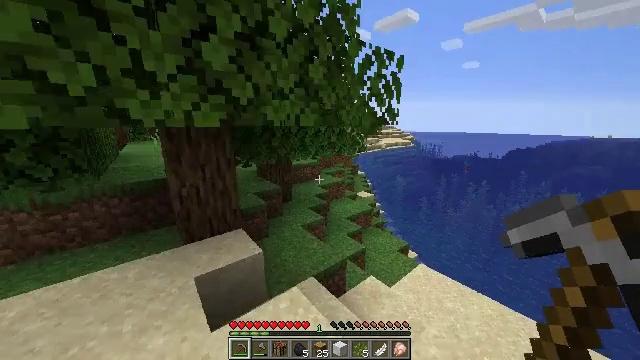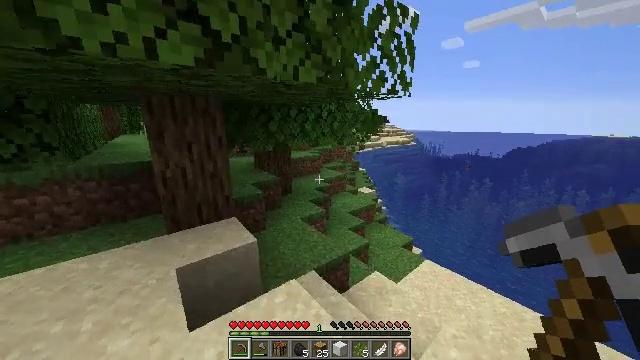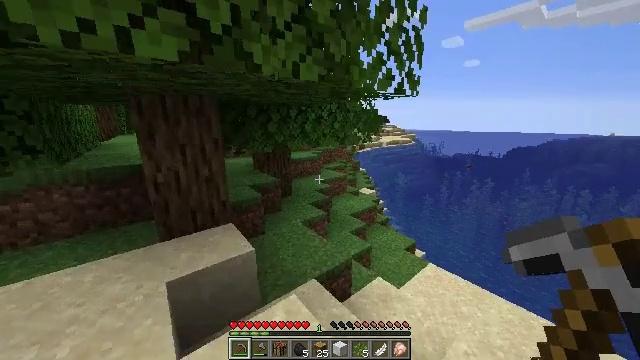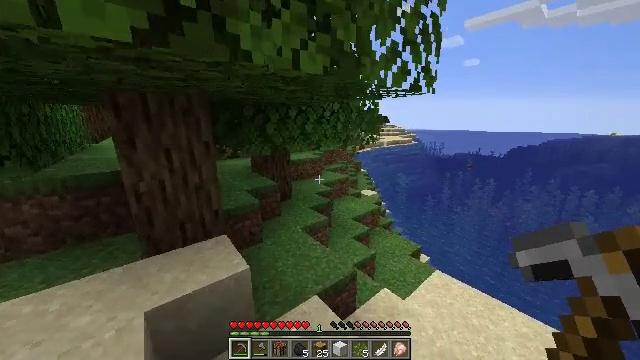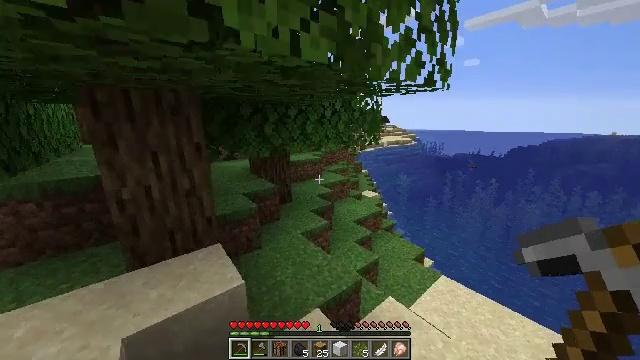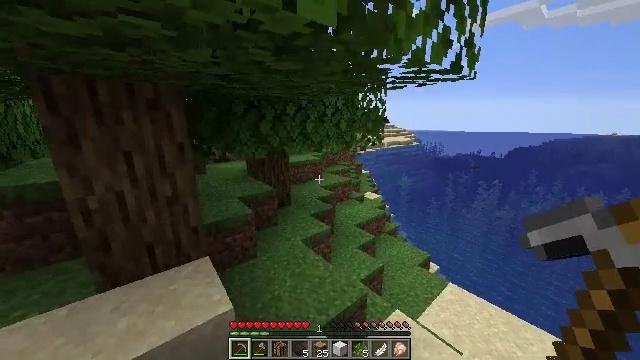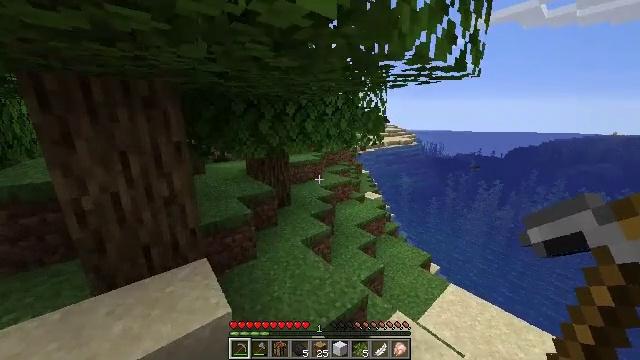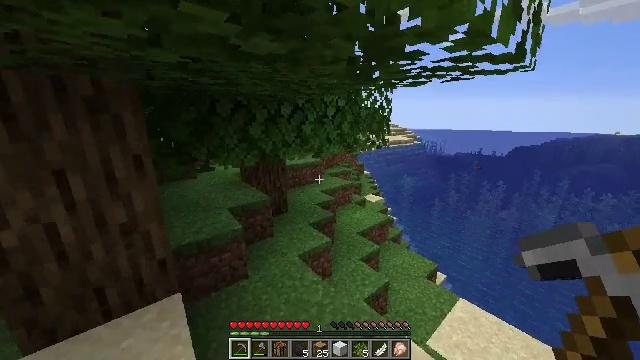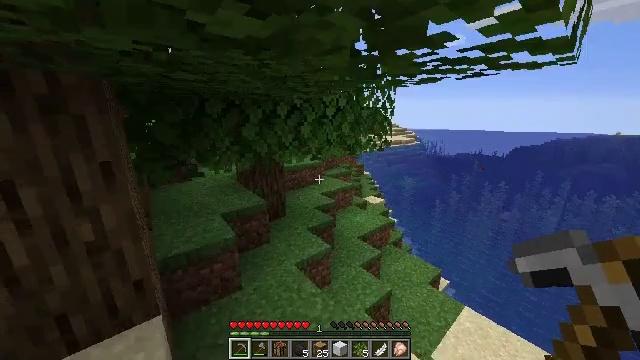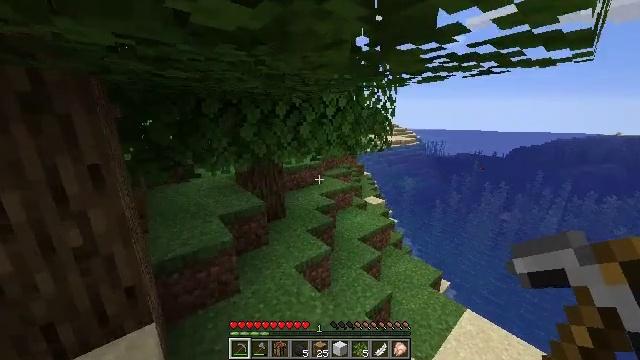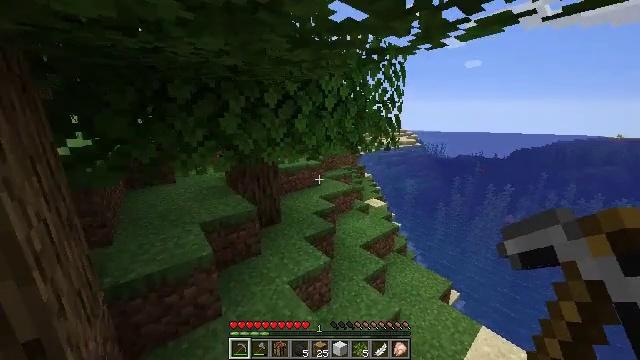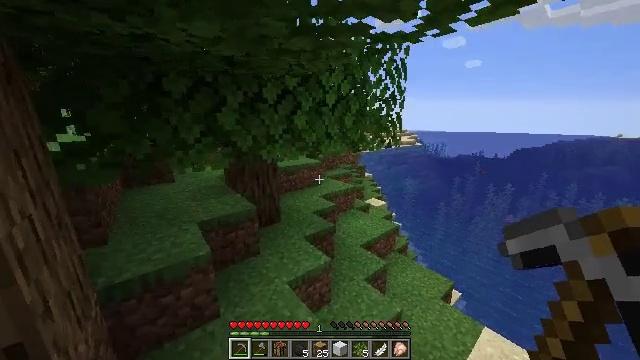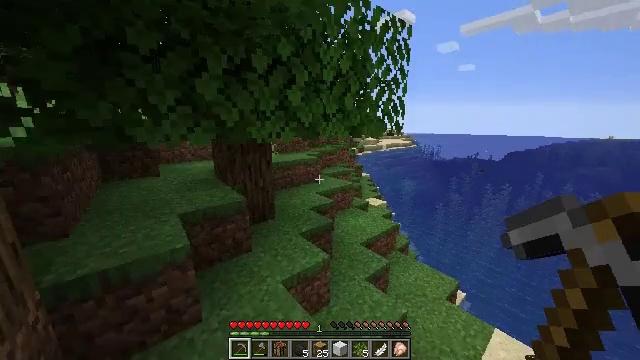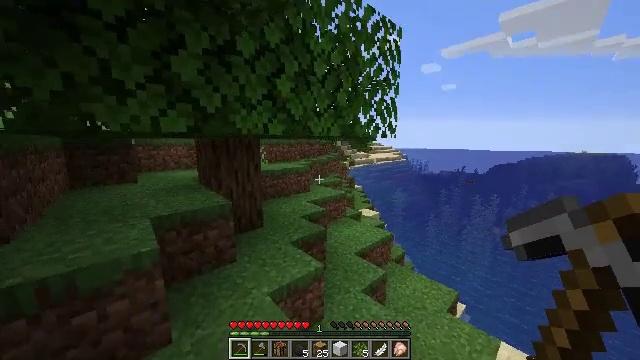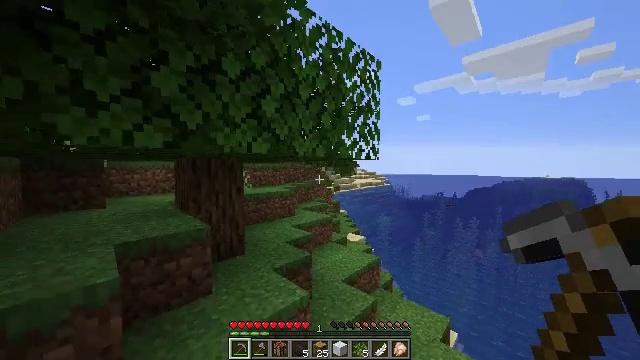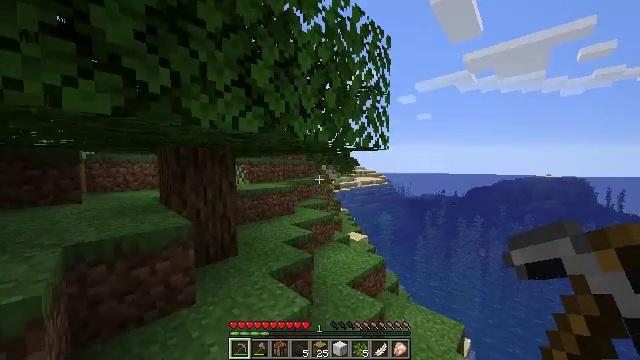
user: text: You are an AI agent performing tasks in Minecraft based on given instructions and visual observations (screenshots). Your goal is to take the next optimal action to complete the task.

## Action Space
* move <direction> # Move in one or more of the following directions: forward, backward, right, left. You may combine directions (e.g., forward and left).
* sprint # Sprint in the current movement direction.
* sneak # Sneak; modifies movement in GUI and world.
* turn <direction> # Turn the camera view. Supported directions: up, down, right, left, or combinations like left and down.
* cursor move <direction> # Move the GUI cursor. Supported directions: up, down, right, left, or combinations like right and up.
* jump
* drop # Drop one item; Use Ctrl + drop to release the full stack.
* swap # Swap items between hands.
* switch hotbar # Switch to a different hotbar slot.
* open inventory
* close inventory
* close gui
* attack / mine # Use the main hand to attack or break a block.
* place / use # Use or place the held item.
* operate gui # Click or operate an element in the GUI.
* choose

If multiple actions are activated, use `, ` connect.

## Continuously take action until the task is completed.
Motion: motion action
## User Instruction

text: Hunt a salmon.
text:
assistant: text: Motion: move forward
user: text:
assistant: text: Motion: move forward
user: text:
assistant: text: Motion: move forward
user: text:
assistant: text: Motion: move forward
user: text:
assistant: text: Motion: move forward, sprint
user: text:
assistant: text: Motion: move forward, sprint
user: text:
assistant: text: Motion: move forward, sprint
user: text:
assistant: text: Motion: move forward, sprint
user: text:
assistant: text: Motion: move forward, sprint
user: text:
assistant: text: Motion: move forward, sprint
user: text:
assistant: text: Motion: move forward, sprint
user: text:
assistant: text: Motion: move forward, sprint
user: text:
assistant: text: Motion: move forward, sprint, turn right and up
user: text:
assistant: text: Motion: move forward, sprint, turn right and up
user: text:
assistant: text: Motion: move forward, sprint
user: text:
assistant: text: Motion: move forward, sprint
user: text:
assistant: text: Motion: move forward, sprint
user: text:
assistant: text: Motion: move forward, sprint
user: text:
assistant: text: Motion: move forward, sprint
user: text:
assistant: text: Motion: move forward and move right, sprint
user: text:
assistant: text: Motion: move forward and move right, sprint
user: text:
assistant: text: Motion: move forward and move right, sprint
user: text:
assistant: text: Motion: move forward and move right, sprint
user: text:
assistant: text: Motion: move forward, sprint
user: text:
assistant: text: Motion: move forward, sprint
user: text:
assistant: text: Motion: move forward, sprint
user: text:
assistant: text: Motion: move forward, sprint
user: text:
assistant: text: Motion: move forward, sprint
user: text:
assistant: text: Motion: move forward, sprint
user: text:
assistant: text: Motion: move forward, sprint